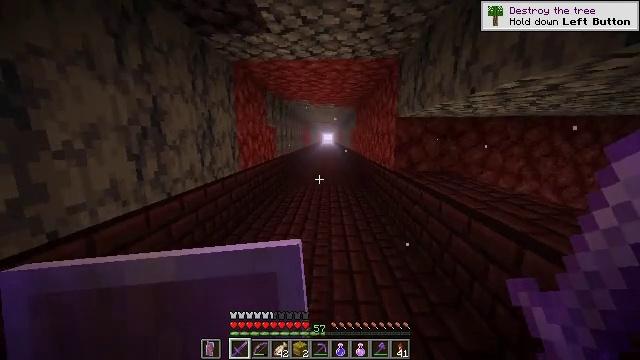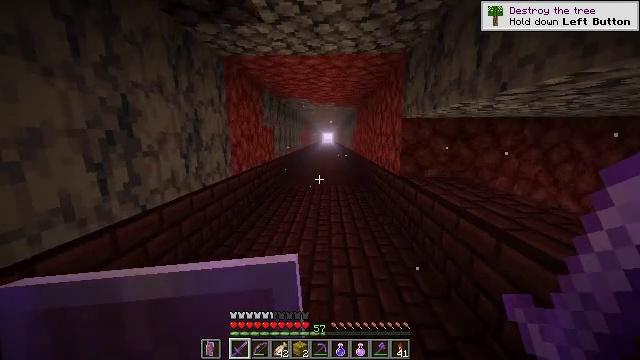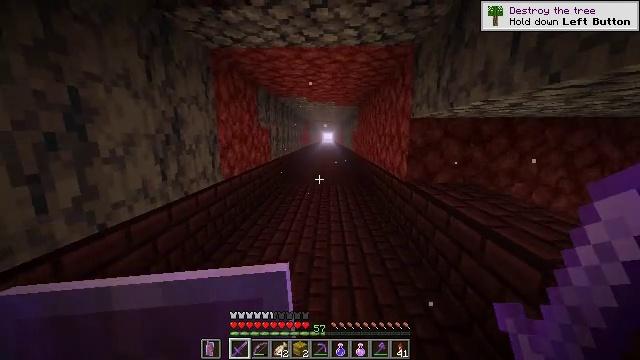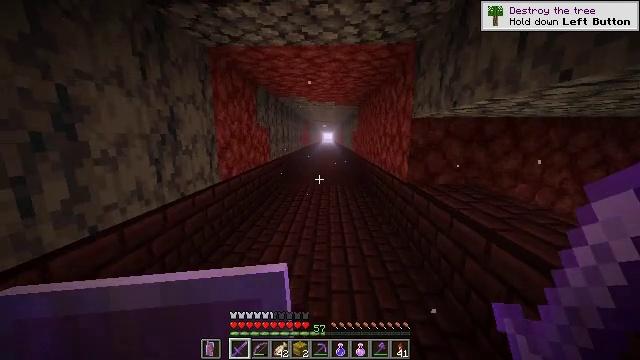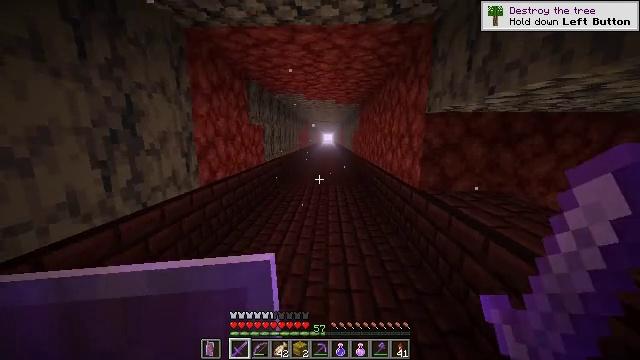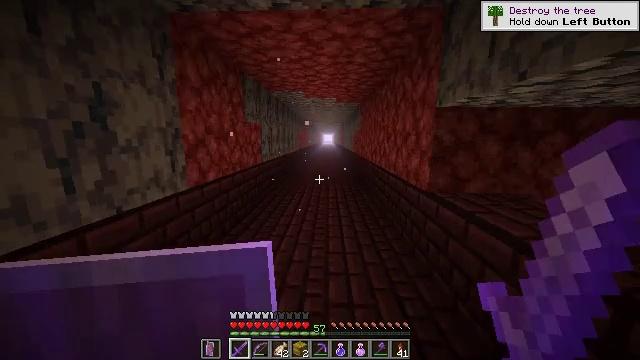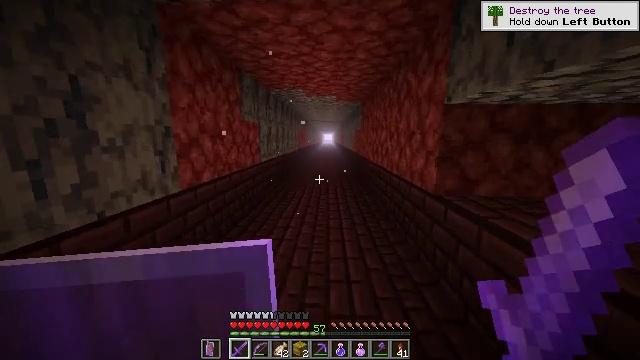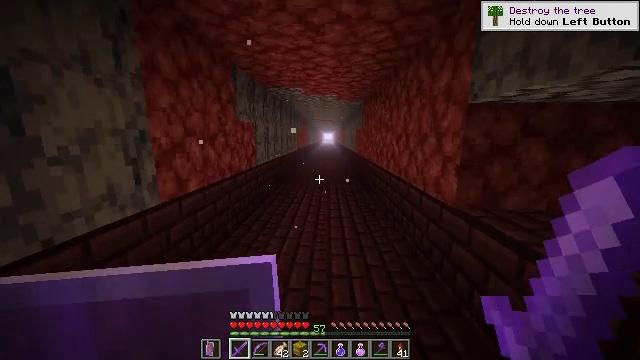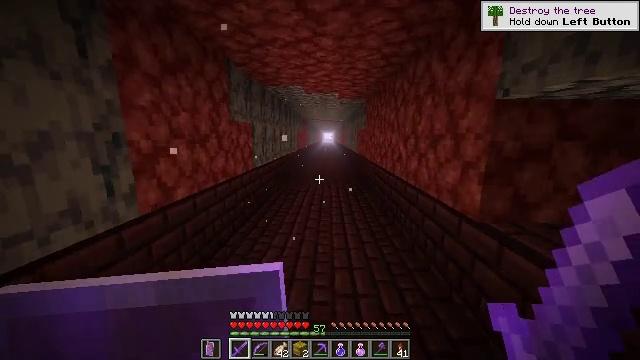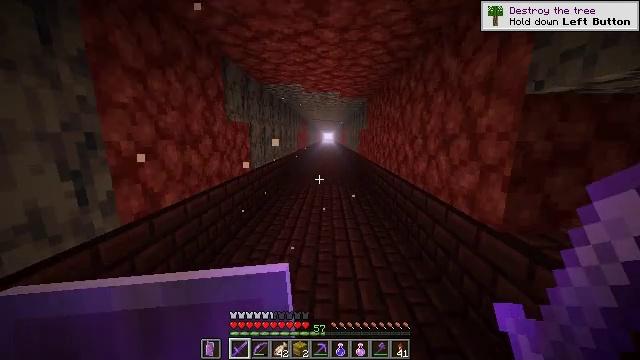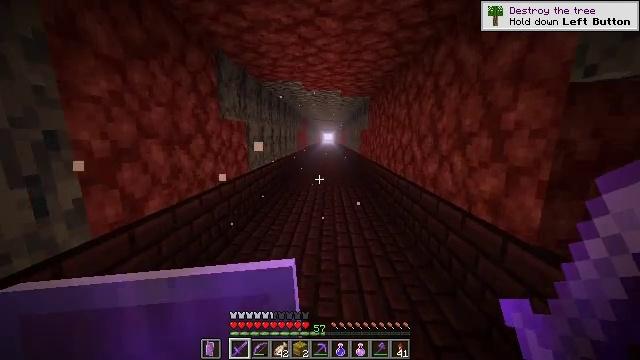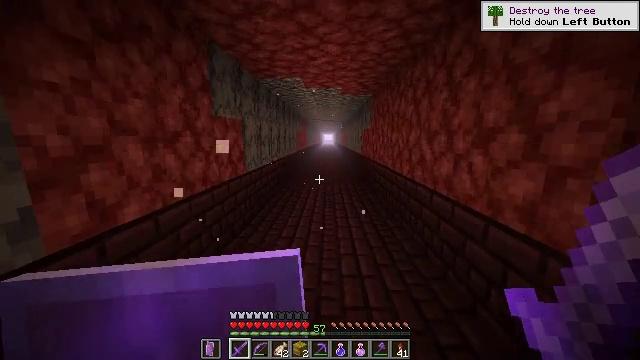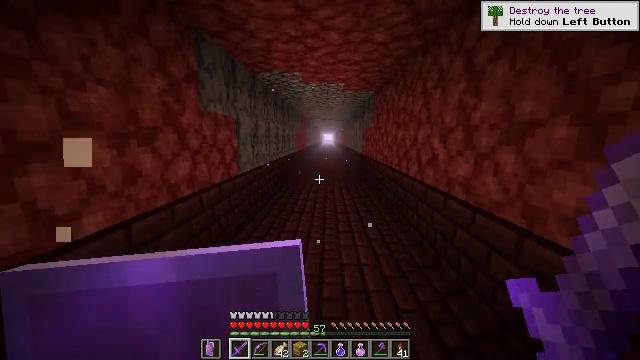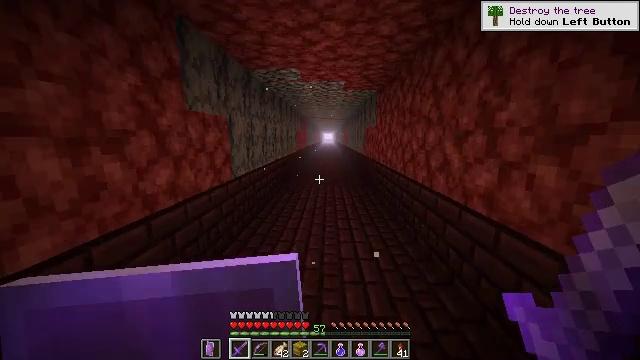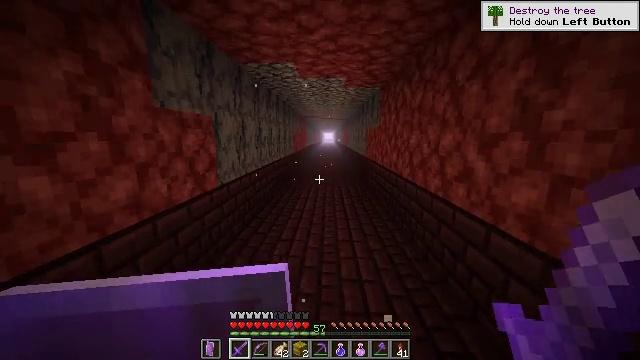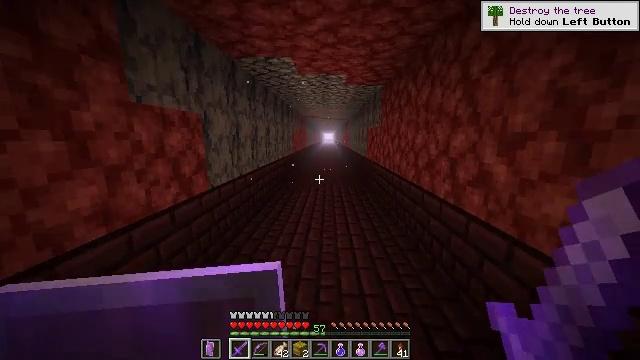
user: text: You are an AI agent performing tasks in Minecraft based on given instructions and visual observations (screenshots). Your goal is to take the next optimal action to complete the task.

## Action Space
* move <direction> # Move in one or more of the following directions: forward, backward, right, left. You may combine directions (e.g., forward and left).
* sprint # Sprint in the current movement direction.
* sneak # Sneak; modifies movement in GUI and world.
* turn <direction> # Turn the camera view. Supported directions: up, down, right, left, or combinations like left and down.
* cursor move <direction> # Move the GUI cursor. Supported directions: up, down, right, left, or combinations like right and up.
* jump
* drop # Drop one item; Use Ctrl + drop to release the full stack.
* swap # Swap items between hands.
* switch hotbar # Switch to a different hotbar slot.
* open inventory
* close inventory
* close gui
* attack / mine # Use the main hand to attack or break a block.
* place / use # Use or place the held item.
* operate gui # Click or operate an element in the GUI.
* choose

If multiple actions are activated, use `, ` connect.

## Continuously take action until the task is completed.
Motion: motion action
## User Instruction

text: Kill a magma cube.
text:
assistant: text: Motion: move forward, sprint
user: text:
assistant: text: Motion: move forward, sprint
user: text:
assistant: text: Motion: move forward, sprint
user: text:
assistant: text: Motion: move forward, sprint
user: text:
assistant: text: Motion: move forward, sprint
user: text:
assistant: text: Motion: move forward, sprint
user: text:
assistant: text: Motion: move forward, sprint
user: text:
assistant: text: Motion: move forward, sprint
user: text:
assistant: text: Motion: move forward, sprint
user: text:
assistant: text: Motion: move forward, sprint
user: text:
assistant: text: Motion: move forward, sprint
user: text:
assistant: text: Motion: move forward, sprint
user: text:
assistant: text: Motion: move forward, sprint
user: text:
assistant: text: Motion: move forward, sprint
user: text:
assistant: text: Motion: move forward, sprint
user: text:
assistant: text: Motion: move forward, sprint
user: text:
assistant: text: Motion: move forward, sprint
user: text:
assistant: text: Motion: move forward, sprint
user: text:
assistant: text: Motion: move forward, sprint
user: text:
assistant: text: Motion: move forward, sprint
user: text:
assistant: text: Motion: move forward, sprint
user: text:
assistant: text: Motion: move forward, sprint
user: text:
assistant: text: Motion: move forward, sprint
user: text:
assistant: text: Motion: move forward, sprint
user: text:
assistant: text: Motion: move forward, sprint
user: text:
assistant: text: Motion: move forward, sprint
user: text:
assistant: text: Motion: move forward, sprint
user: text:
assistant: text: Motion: move forward, sprint
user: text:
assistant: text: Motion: move forward, sprint
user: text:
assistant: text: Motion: move forward, sprint